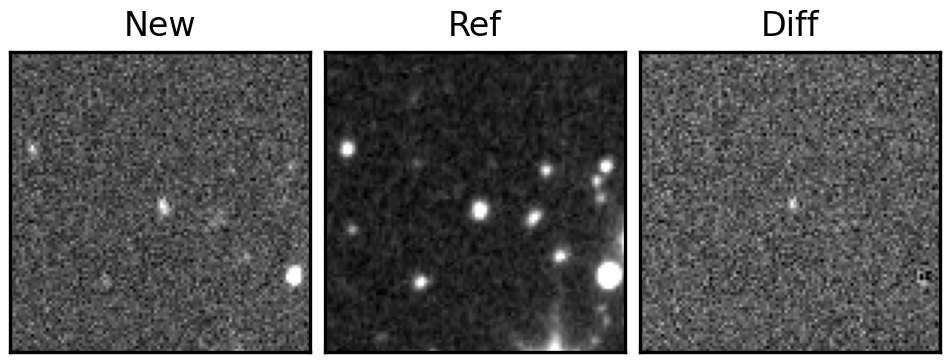
Label: real